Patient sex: M
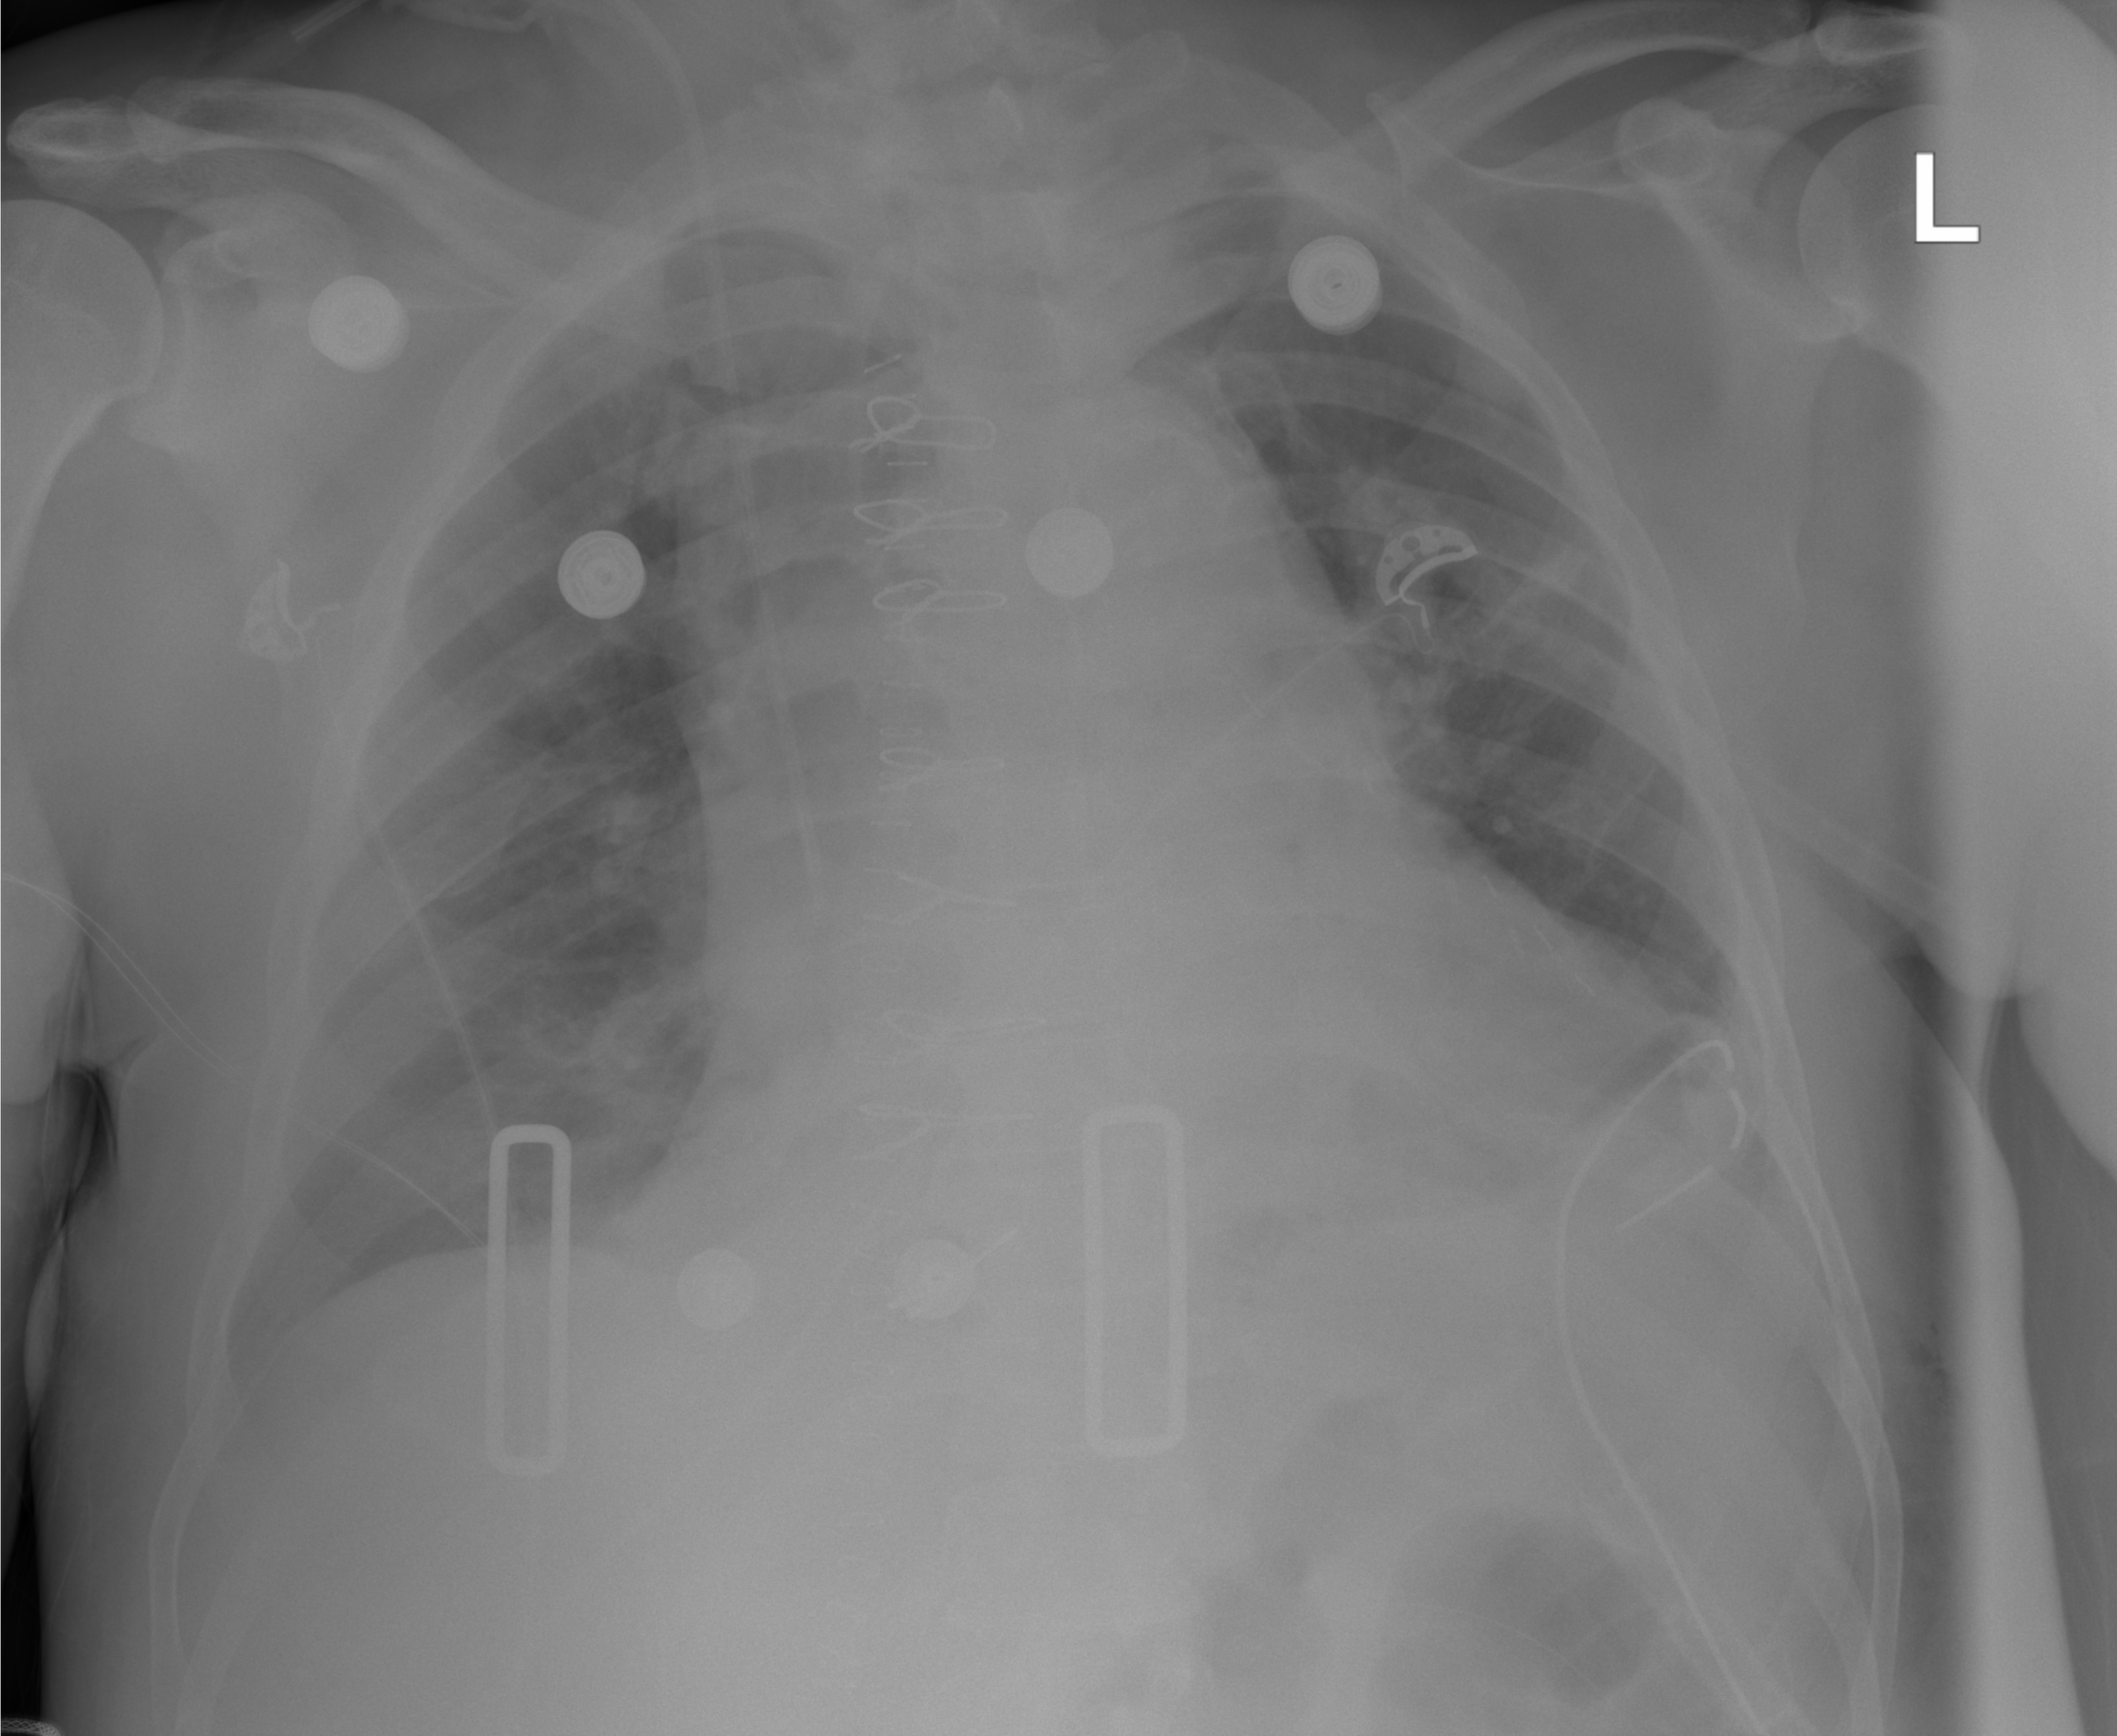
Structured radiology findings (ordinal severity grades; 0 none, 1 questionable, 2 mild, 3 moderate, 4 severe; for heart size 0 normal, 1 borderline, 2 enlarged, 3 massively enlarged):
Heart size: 2
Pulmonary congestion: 1
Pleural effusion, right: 2
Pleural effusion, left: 0
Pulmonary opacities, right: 0
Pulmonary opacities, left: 0
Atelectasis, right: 2
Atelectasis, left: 2